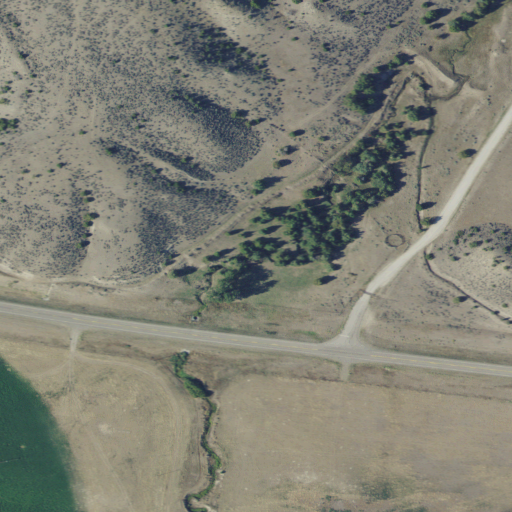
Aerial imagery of valley in Montana named Lippert Gulch containing grassland, shrub, pasture, open development, low intensity development, medium intensity development, and cultivated crops